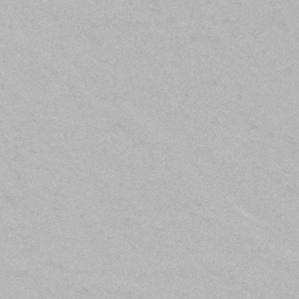
Label: frost